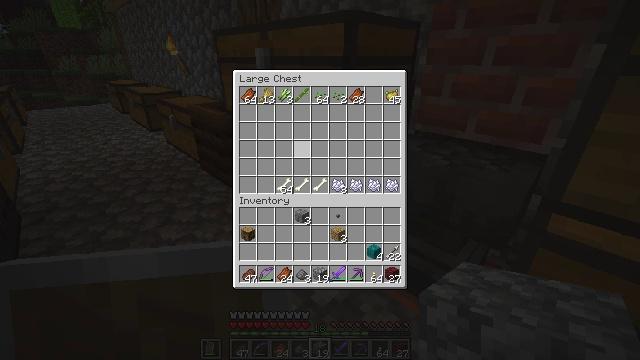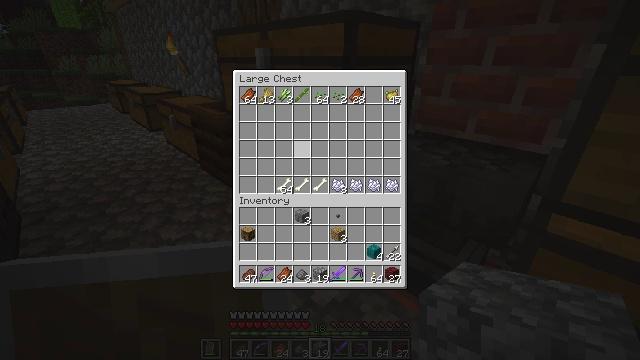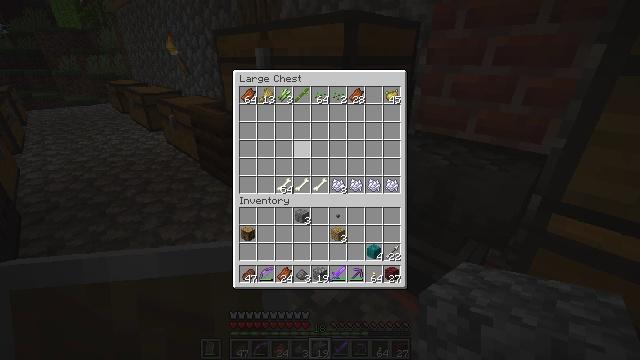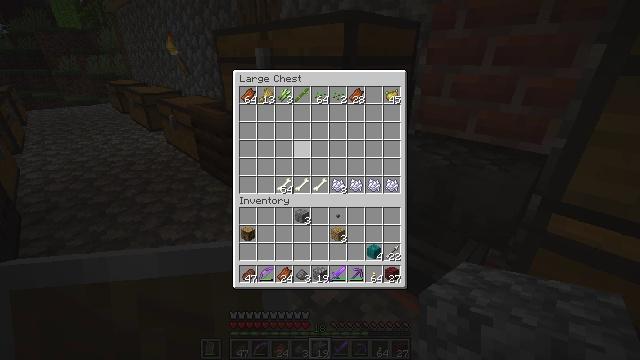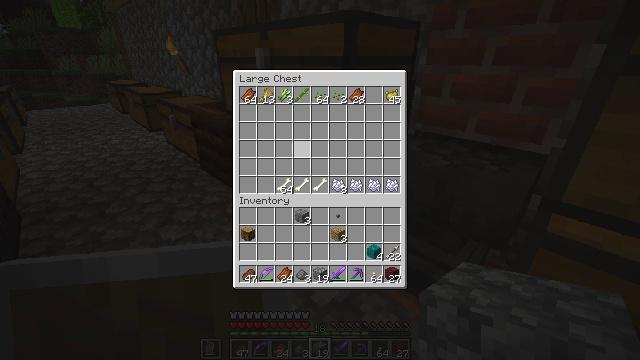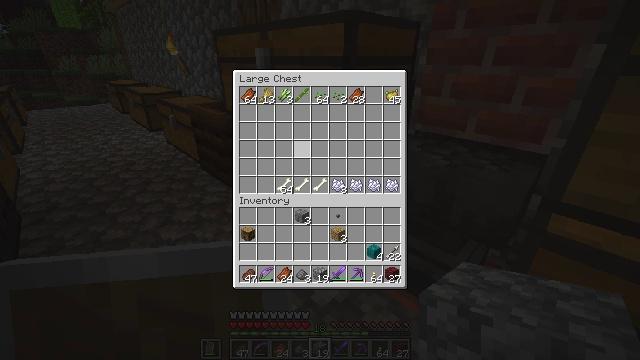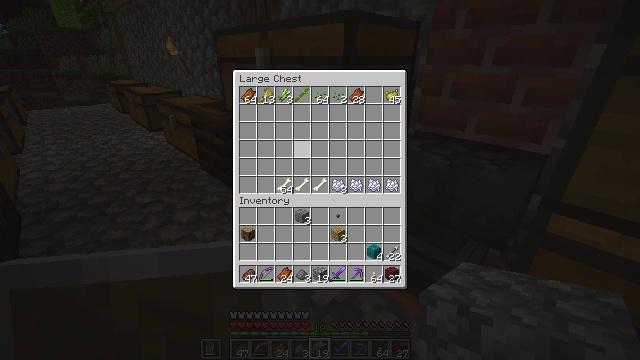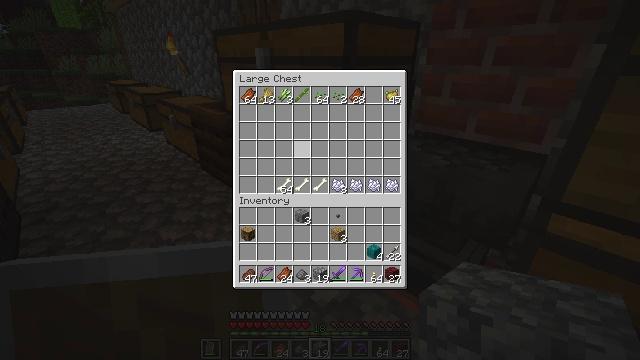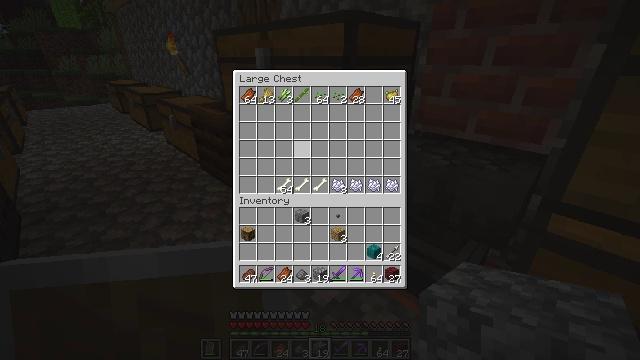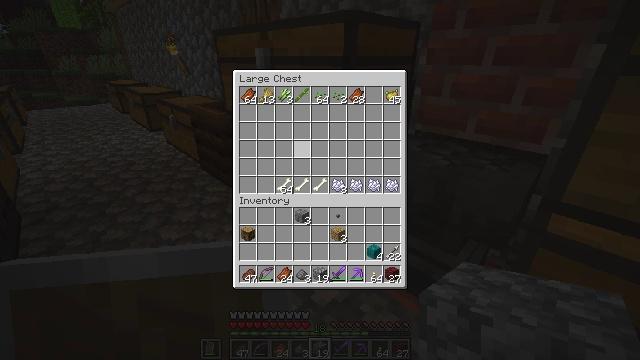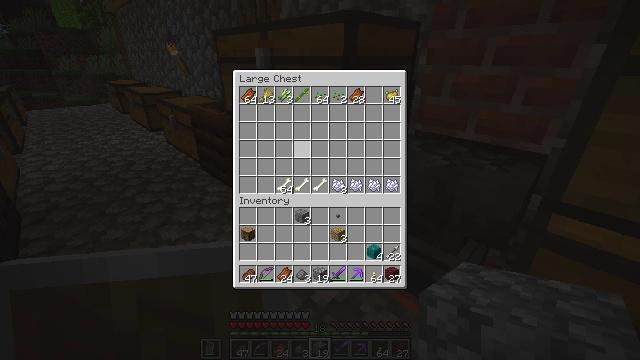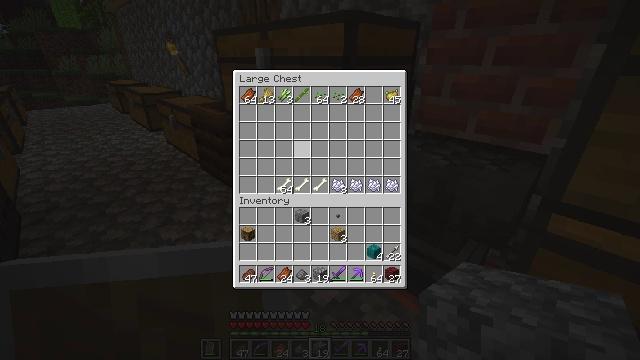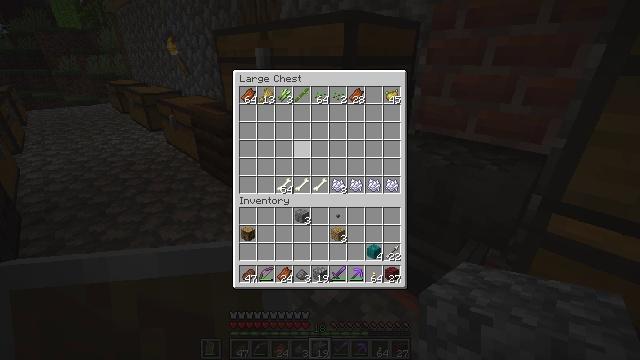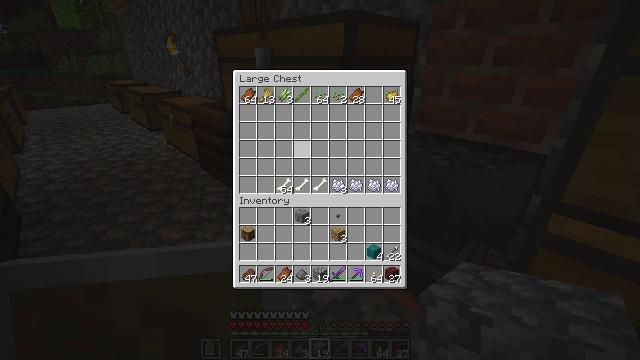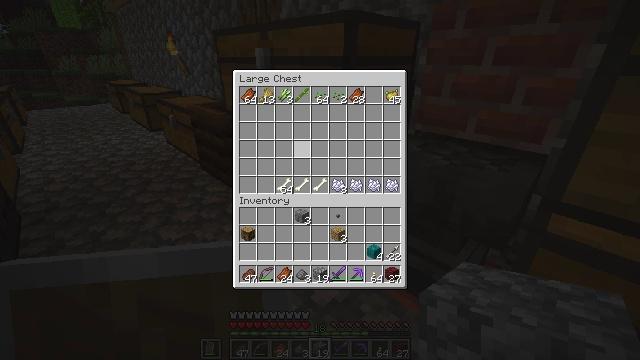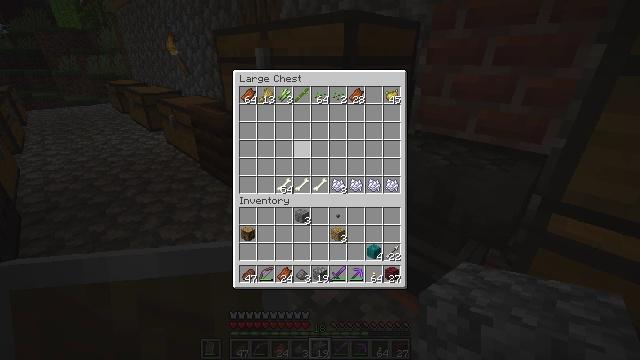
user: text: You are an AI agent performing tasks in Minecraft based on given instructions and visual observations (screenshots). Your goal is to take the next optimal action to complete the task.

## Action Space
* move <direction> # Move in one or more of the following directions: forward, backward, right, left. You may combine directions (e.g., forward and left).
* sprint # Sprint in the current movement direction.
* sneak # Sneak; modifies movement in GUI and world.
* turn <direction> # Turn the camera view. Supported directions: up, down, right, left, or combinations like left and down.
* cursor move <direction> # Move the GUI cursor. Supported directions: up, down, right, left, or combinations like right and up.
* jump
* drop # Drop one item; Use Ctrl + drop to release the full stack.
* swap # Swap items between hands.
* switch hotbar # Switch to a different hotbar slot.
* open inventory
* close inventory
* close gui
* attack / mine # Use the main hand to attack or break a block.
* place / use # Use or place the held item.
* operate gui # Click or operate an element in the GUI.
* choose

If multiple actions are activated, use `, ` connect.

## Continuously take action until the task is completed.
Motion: motion action
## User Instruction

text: Clear the ground by mining grass.
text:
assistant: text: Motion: no_op
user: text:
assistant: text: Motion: no_op
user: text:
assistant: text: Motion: no_op
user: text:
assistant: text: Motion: no_op
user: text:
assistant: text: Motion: no_op
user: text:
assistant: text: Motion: no_op
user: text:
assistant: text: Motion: no_op
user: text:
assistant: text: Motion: no_op
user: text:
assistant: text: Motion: no_op
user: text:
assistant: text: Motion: no_op
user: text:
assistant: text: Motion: no_op
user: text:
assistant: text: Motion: no_op
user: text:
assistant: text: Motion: no_op
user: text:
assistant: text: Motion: no_op
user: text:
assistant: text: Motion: no_op
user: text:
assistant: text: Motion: no_op
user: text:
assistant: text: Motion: no_op
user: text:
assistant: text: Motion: no_op
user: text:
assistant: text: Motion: no_op
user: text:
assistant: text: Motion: no_op
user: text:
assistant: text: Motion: no_op
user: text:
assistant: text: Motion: no_op
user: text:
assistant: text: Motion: no_op
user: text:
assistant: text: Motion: no_op
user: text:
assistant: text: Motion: no_op
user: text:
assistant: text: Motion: no_op
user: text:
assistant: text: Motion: no_op
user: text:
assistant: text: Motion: no_op
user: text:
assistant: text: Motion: no_op
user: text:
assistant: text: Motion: no_op